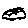
Label: cloud